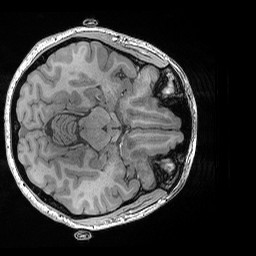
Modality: T1w
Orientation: axial
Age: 22
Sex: female
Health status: healthy
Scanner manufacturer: siemens
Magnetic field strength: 3 T
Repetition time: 0.02 s
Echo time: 0.00492 s